Interaction volume radius: 10 \u00c5
Interaction volume height: 40 \u00c5
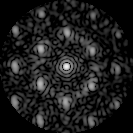
Disorder parameter: 0.4815